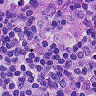
Metastatic tissue present: yes